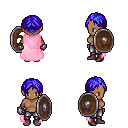
a pixel art fantasy rpg character, female body template, human, dark skin, pink cape, metal pants, blue parted hairstyle, metal gloves, maroon shoes, shield, four views (front, back, left, right), 2x2 character sprite sheet, small pixel art, hard edges, no anti-aliasing